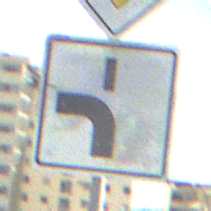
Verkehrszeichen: VerlaufVorfahrtsstrasse5
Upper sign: Vorfahrtsstrasse
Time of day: MorningAfternoon
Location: Outdoor (Suburban)
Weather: PartlyCloudy
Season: NotSpecified
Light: Natural